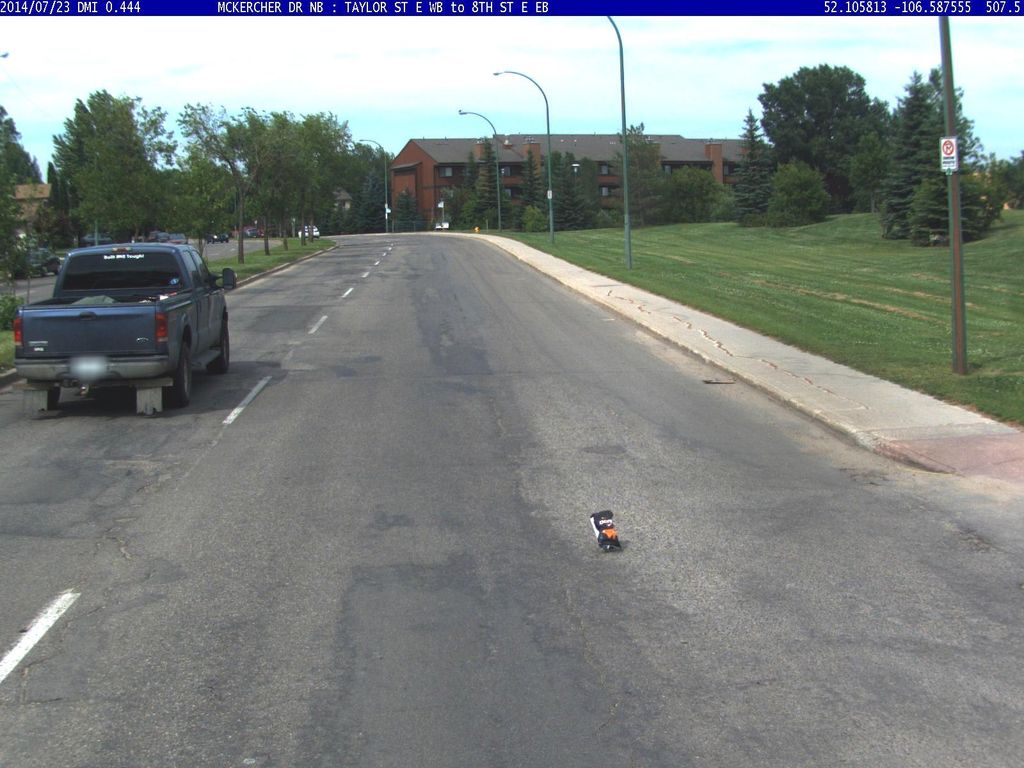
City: saskatoon